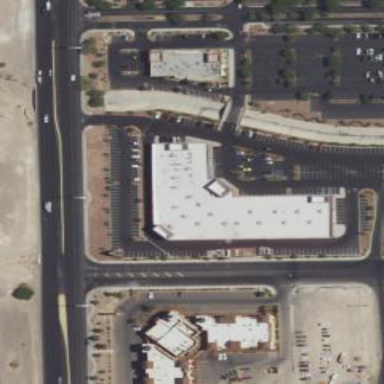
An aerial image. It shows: Mall building.